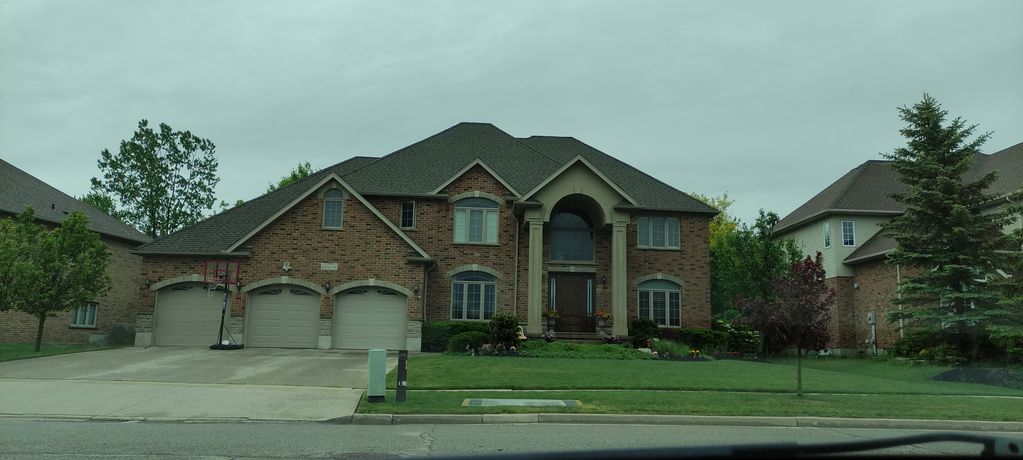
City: kitchener-waterloo